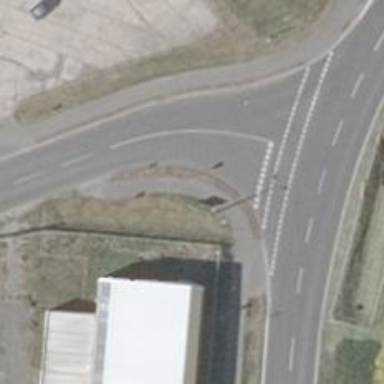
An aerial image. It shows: Cycleway.